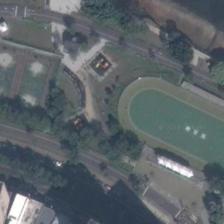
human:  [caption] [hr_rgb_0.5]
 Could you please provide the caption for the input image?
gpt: a playground and three basketball fields are next to a road .

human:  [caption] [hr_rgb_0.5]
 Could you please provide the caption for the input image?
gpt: a playground with three basketball fields near to it and several buildings are in two sides of a road .

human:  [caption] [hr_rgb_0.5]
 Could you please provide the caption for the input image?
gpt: the area near the river is made up of a dark green football field and three tennis courts .

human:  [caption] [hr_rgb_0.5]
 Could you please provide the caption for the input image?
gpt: a blue football field and three green badminton fields nearby .

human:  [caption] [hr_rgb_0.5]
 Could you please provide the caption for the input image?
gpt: a playground and three basketball fields are in one side of a road with green trees in two sides .